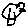
Label: bird